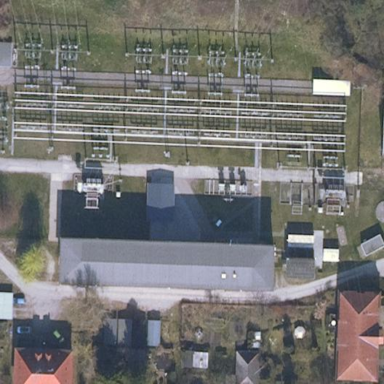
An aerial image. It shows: Outdoor power substation surrounded by fence. The substation is specifically for distribution purposes.